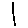
Label: line